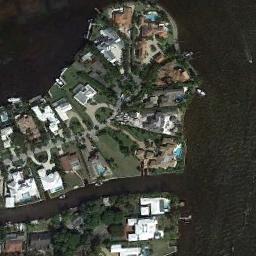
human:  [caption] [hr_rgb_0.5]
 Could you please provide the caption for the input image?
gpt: The color of the house is different .

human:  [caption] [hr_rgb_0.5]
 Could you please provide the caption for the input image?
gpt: There are many roads and neatly arranged houses and trees and many vehicles in densely populated areas .

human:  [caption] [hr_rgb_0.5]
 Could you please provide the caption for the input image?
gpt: The dense residential is on the grass next to the water .

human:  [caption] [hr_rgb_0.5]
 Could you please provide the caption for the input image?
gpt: A dense residential area with some trees and lots of medium residences arranged neatly is next to the forest .

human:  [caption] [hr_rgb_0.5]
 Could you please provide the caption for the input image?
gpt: There are buildings with a forest around on dense residential area .